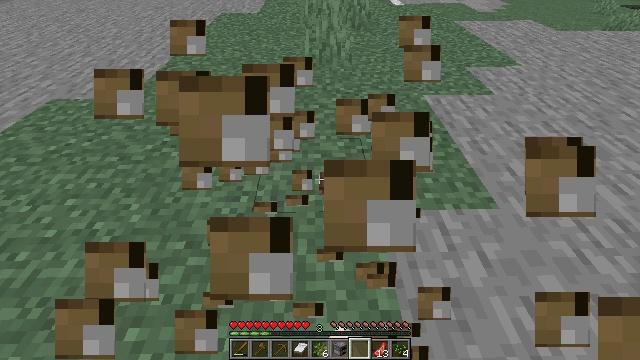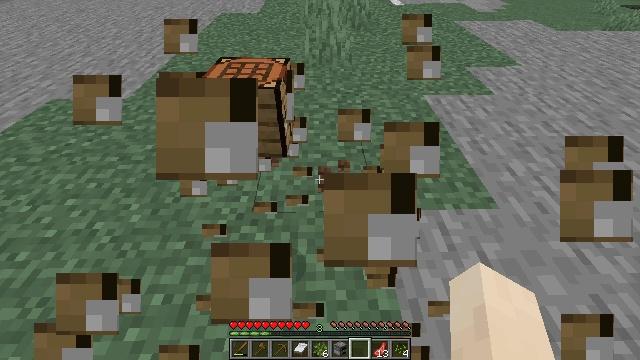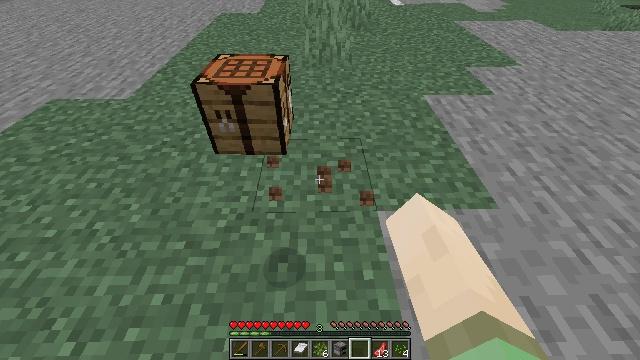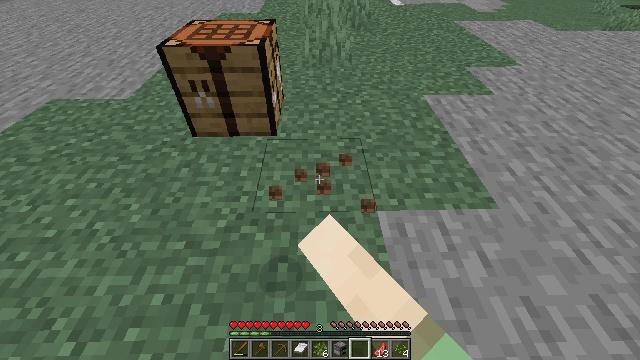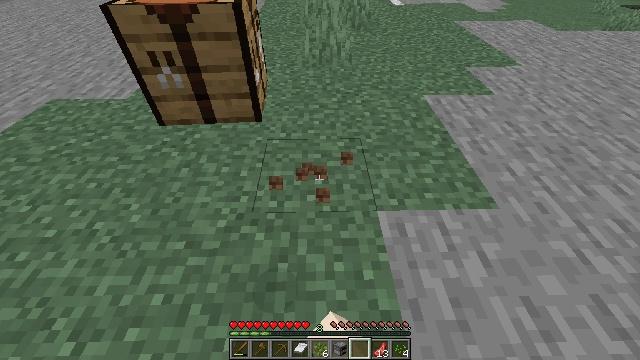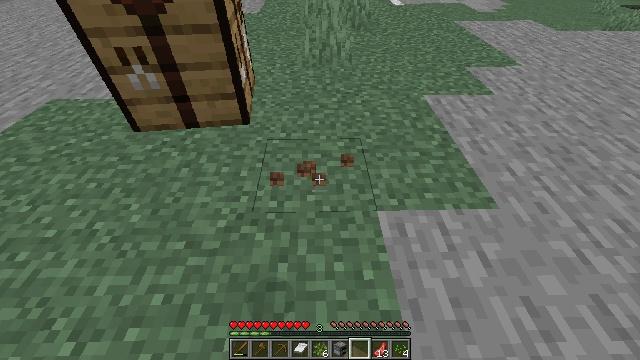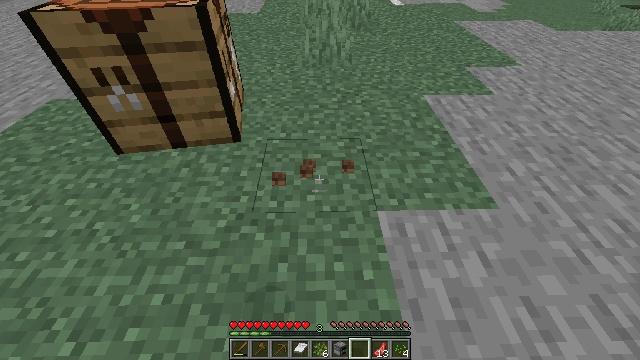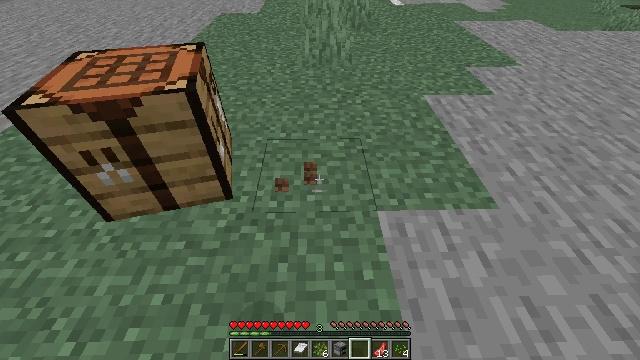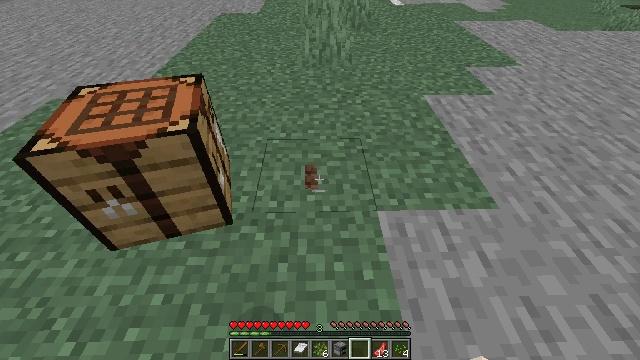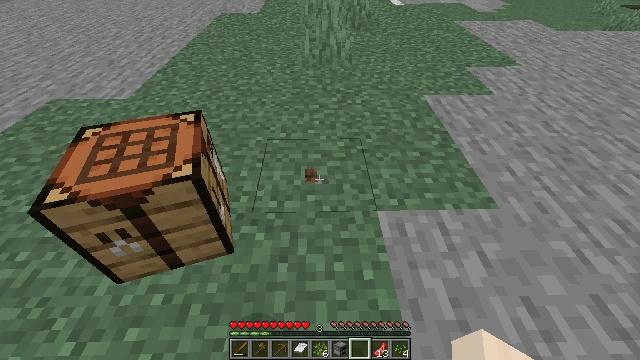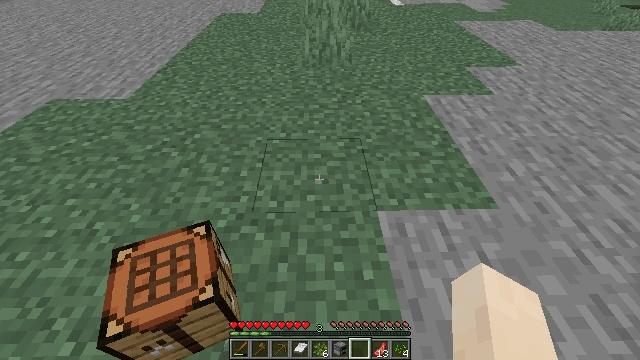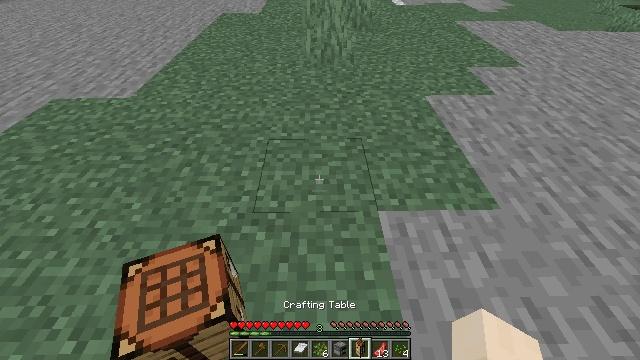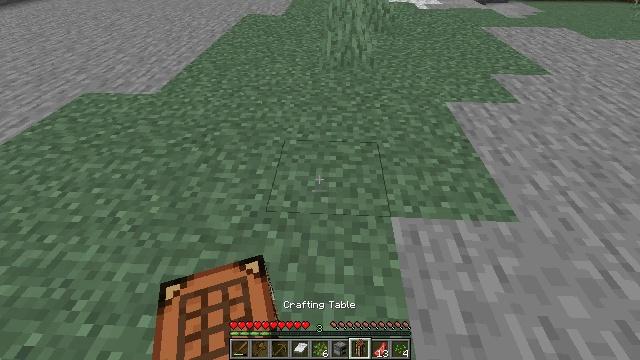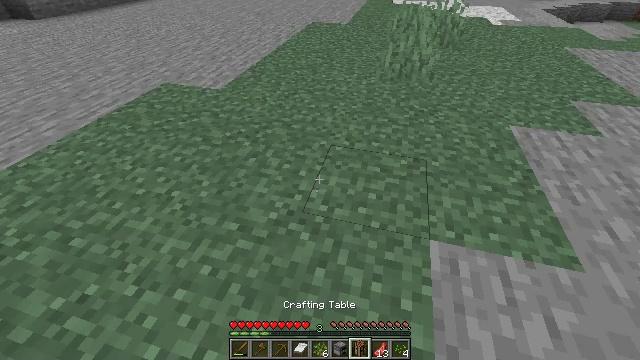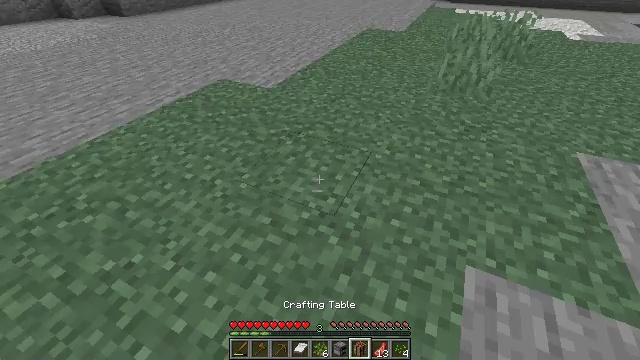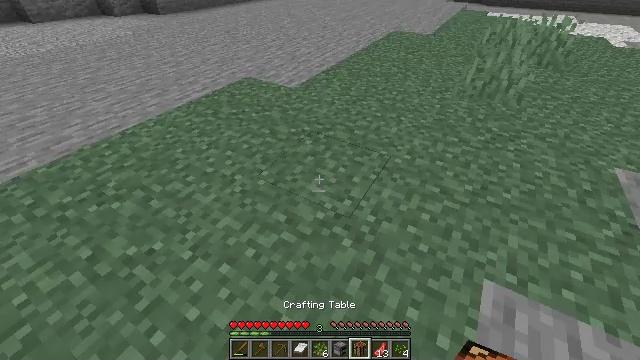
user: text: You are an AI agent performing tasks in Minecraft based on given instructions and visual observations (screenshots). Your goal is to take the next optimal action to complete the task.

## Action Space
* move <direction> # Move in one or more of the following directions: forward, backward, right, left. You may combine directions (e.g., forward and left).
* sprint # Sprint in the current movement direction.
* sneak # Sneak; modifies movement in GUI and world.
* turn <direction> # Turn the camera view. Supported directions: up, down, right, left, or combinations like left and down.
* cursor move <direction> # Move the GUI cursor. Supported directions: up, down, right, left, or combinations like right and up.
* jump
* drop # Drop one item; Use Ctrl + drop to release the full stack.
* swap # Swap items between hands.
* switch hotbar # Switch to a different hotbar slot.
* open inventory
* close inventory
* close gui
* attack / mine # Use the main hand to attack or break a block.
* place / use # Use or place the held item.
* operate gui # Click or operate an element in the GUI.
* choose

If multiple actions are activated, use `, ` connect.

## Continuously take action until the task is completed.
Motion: motion action
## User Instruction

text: Open the crafting table and craft polished diorite from diorite.
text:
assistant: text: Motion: attack / mine
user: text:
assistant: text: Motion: attack / mine
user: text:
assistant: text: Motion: attack / mine
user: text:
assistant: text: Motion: attack / mine
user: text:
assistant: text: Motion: no_op
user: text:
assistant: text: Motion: no_op
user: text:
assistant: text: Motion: no_op
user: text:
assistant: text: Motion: no_op
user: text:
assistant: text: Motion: no_op
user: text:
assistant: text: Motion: no_op
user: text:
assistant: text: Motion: no_op
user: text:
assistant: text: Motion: turn left
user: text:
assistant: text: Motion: turn left and up
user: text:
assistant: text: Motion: turn left
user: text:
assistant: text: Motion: turn left
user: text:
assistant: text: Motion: turn left
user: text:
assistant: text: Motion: turn left
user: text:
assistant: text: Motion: turn left
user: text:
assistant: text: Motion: turn left
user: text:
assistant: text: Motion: turn left
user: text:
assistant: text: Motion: turn left
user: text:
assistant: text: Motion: turn left and up
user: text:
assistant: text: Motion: turn up
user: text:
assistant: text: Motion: turn up
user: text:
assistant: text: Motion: turn left and up
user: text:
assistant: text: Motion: turn left and up
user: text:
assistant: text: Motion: turn left and up
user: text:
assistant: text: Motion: turn left
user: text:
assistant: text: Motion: turn left
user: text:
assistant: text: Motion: turn left and down